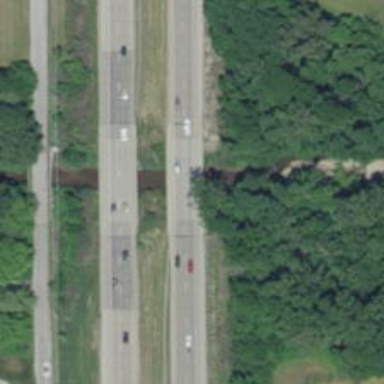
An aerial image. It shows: Asphalt motorway with expressway features.